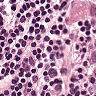
Metastatic tissue present: yes